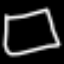
Label: square